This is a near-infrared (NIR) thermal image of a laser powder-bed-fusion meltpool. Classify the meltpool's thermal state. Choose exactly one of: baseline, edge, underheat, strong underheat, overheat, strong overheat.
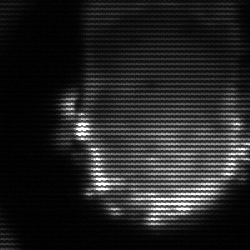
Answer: baseline